Question: I have created a navigation that is a circle of circles, I need to get the text for each link into the center, I can do this with the line height if there is only one word but most of them have more then one word.
How can I get this to work?
SAMPLE: <URL>
An image to show what I am talking about. See the text is all at the top of each link.

MY CSS CODE
'''
nav {
position: relative;
top: 200px;
left: 200px;
font-family: helvetica, arial;
}
li {
list-style: none;
}
a {
position: absolute;
text-decoration: none;
width:98px;
height:98px;
border-radius:50%;
line-height:1.5em;
text-align:center;
font-family: helvetica, arial;
background-color: #C0D9D9;
}
a:link, a:visited {
color: #000;
font-size: 12px;
}
a:hover {
color: red;
}
'''
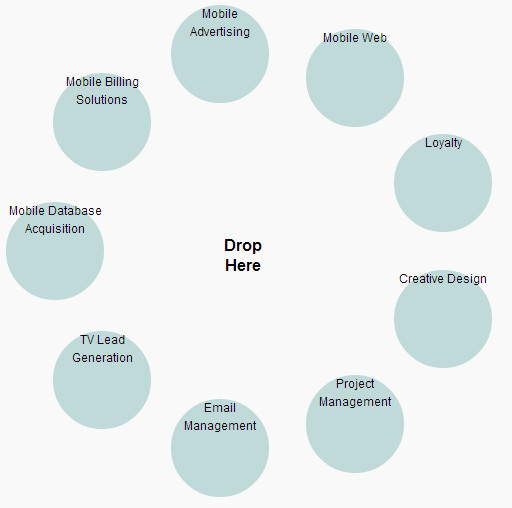
Answer: This is not hard to get working with JS. You can calculate the height of each 'a' and the height of the text itself by wrapping it in a span. Use 'position: relative' on the span, and set 'top' to the appropriate middle point based on the calculation.
<URL>